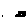
Label: car